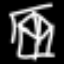
Label: diamond